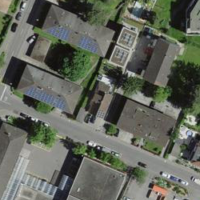
EUNIS habitat code: 54
Species observed at this site:
Clematis vitalba